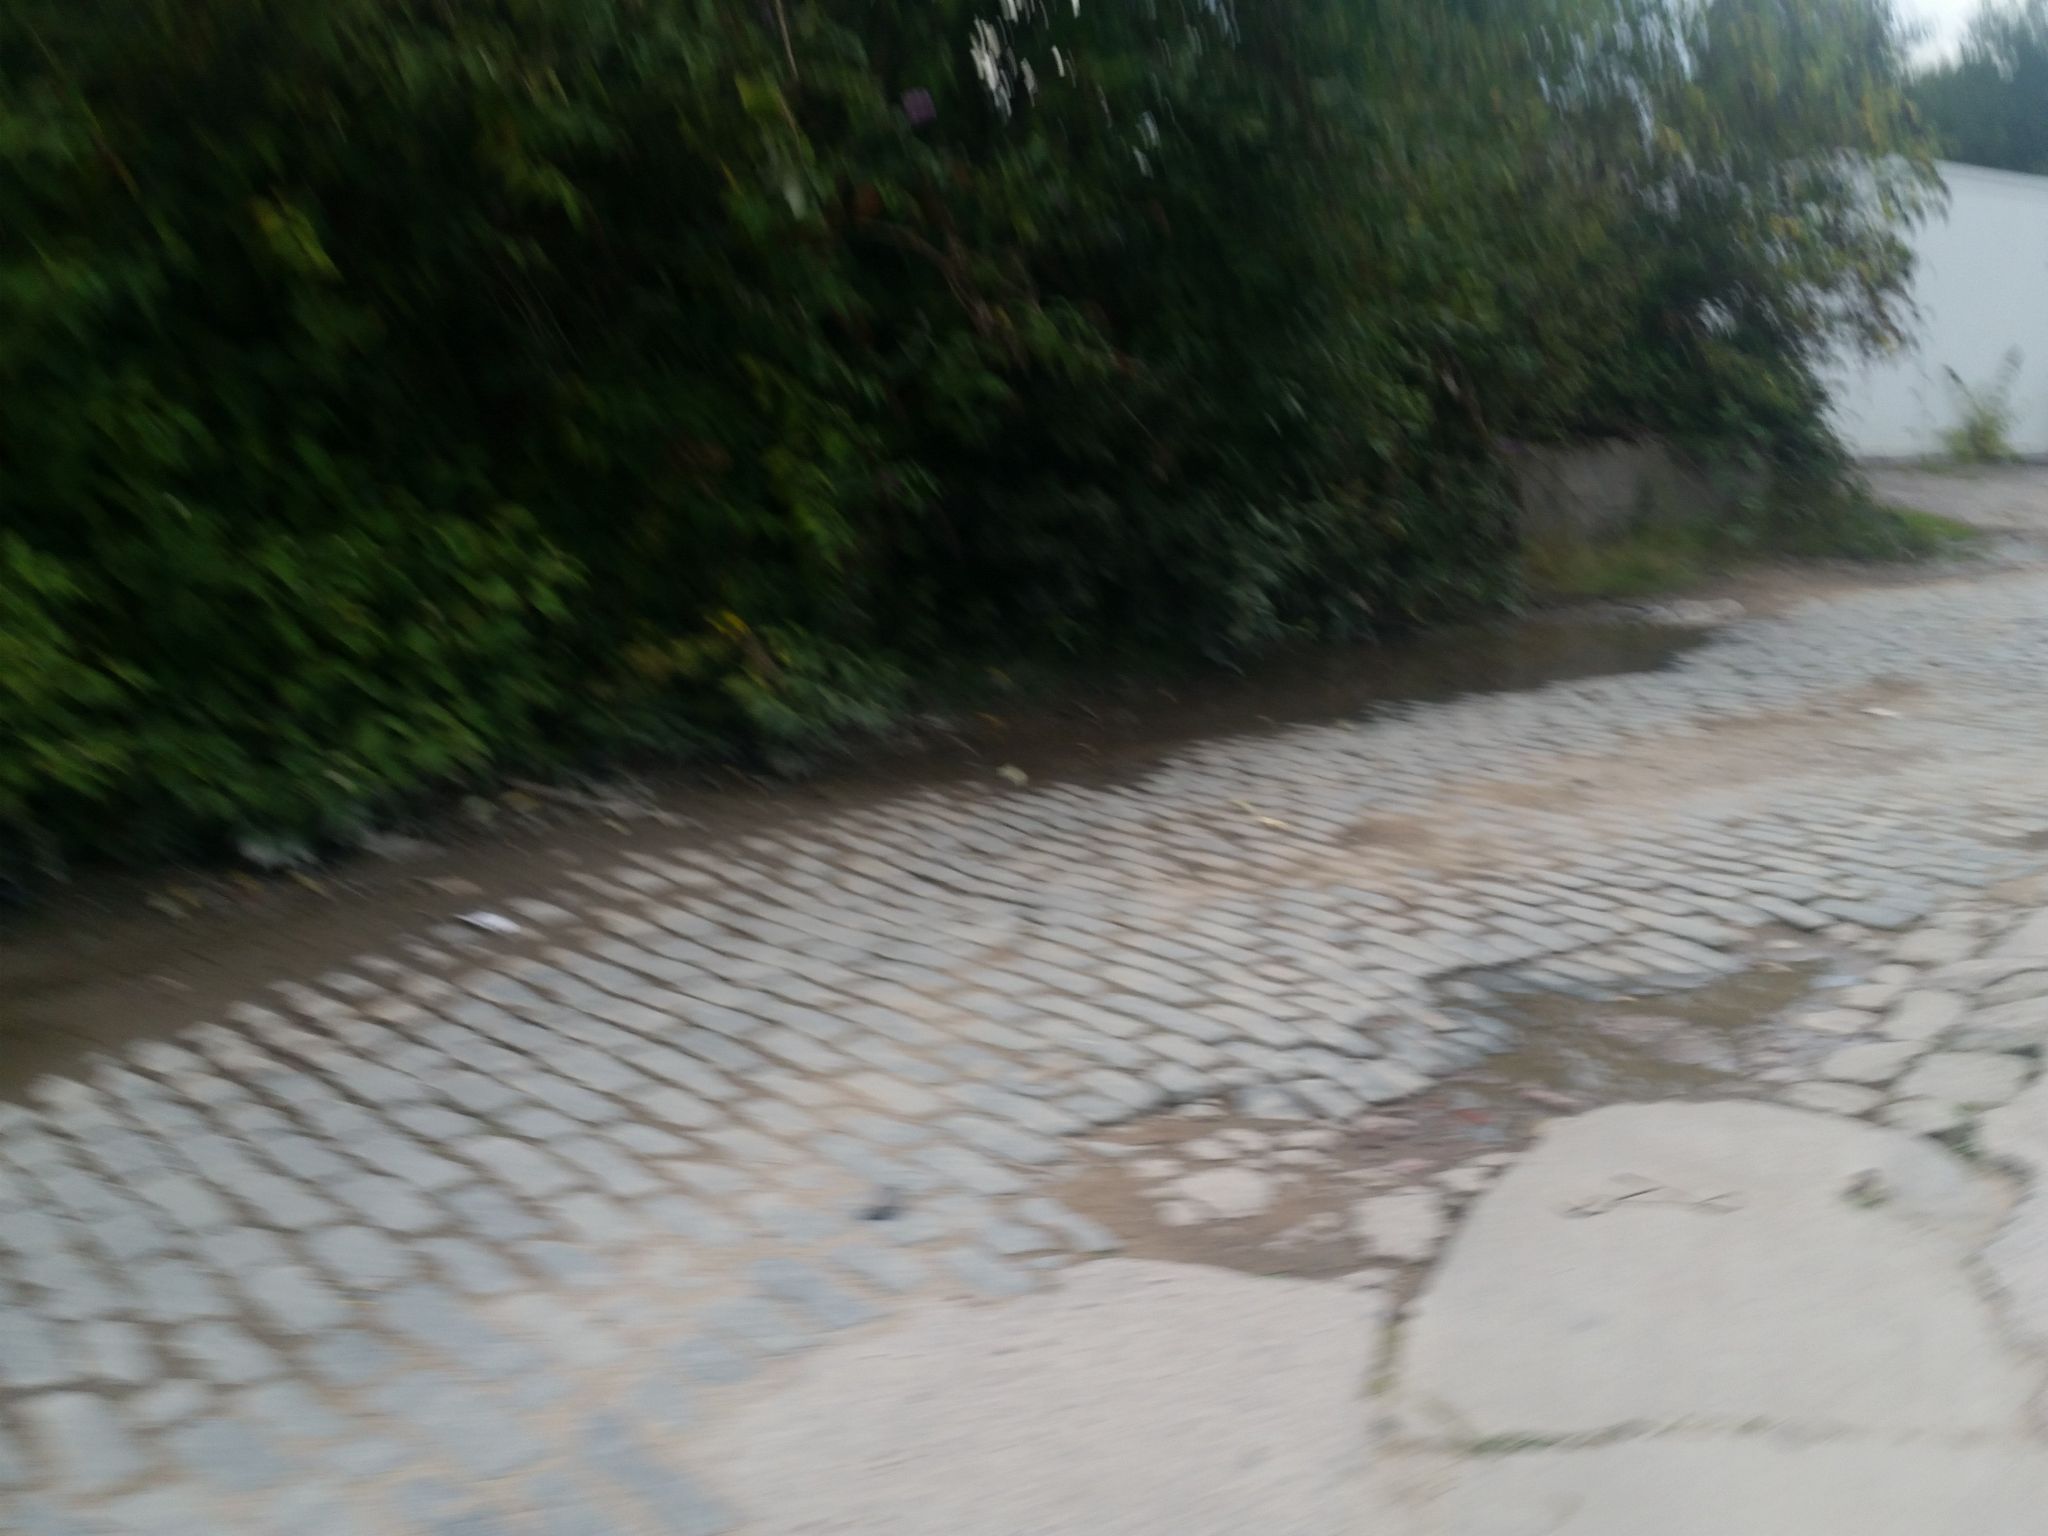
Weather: clear
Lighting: day
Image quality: slightly poor
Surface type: walking surface
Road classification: path, cycleway
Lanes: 2
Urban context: urban centre
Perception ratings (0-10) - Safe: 6.99, Lively: 2.73, Beautiful: 5.24, Boring: 5.19, Depressing: 4.26, Wealthy: 2.22